Question: I have an issue with receiving messages in client-server. I have set a default string for testing. It receives the message just fine but it sticks the string together when it sends the second loop. What should i do with this?
Here is the code for
sending data(client)
'''
NetworkStream networkStream = tcpclnt.GetStream();
String data = "";
for (int i = 0; i < 4; i++)
{
data = " output here";
if (networkStream.CanWrite)
{
var bytes = Encoding.ASCII.GetBytes(data);
networkStream.Write(bytes, 0, bytes.Length);
networkStream.Flush();
}
}
'''
And here when it receives the data(server)
'''
private void recieveData()
{
NetworkStream nStream = tcpClient.GetStream();
while (!stopReceiving)
{
if (nStream.CanRead)
{
byte[] buffer = new byte[1024];
var bytesRead = nStream.Read(buffer, 0, buffer.Length);
if (bytesRead > 0) recvDt = Encoding.ASCII.GetString(buffer, 0, bytesRead);
bool f = false;
f = recvDt.Contains("+@@+");
if (f)
{
string d = "+@@+";
recvDt = recvDt.TrimStart(d.ToCharArray());
clientDis();
stopReceiving = true;
}
else
{
this.Invoke(new rcvData(addHere));
}
}
Thread.Sleep(1000);
}
}
public void addHere()
{
if (recvDt != null && recvDt != "")
{
output.Text += "Received Data: " + recvDt;
recvDt = null;
}
}
'''
The output looks like this

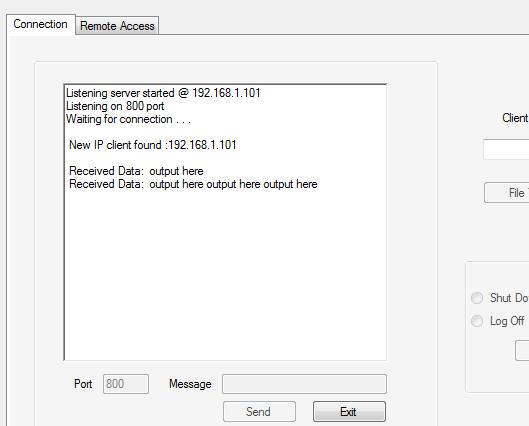
Answer: You are assuming that TCP preserves your messages. It does not. TCP offers a boundaryless stream of bytes. You can receive bytes in any chunk size, including one, but also including all of them at once.
You need to devise an application protocol that allows you to tell messages apart from that stream of bytes. Maybe, prefix the message with its length.
Or, send line-wise and use StreamReader.ReadLine. It handles this for you.
This is a bug:
'''
string d = "+@@+";
recvDt = recvDt.TrimStart(d.ToCharArray());
'''
You are basically trimming away all chars "+@". Not what you wanted.
Why are you testing 'CanRead' and 'CanWrite'? They are known to be true and even if they were false your program would just ignore the problem and keep going doing nothing. Don't do superstitious checks like that if you can't handle the result anyway.
Probably, you should not use TCP at all. It's hard. Use a higher level technology such as WCF, HTTP, protobuf.